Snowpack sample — Loveland Pass, Silver Plume, Colorado, USA (1/12/25, 11:40 AM MST)
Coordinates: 39.66, -105.88
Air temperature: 7 °F
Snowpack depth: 140 cm
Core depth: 10 cm
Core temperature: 41 °F
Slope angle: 11°, slope face: 30°
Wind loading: high
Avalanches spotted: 2
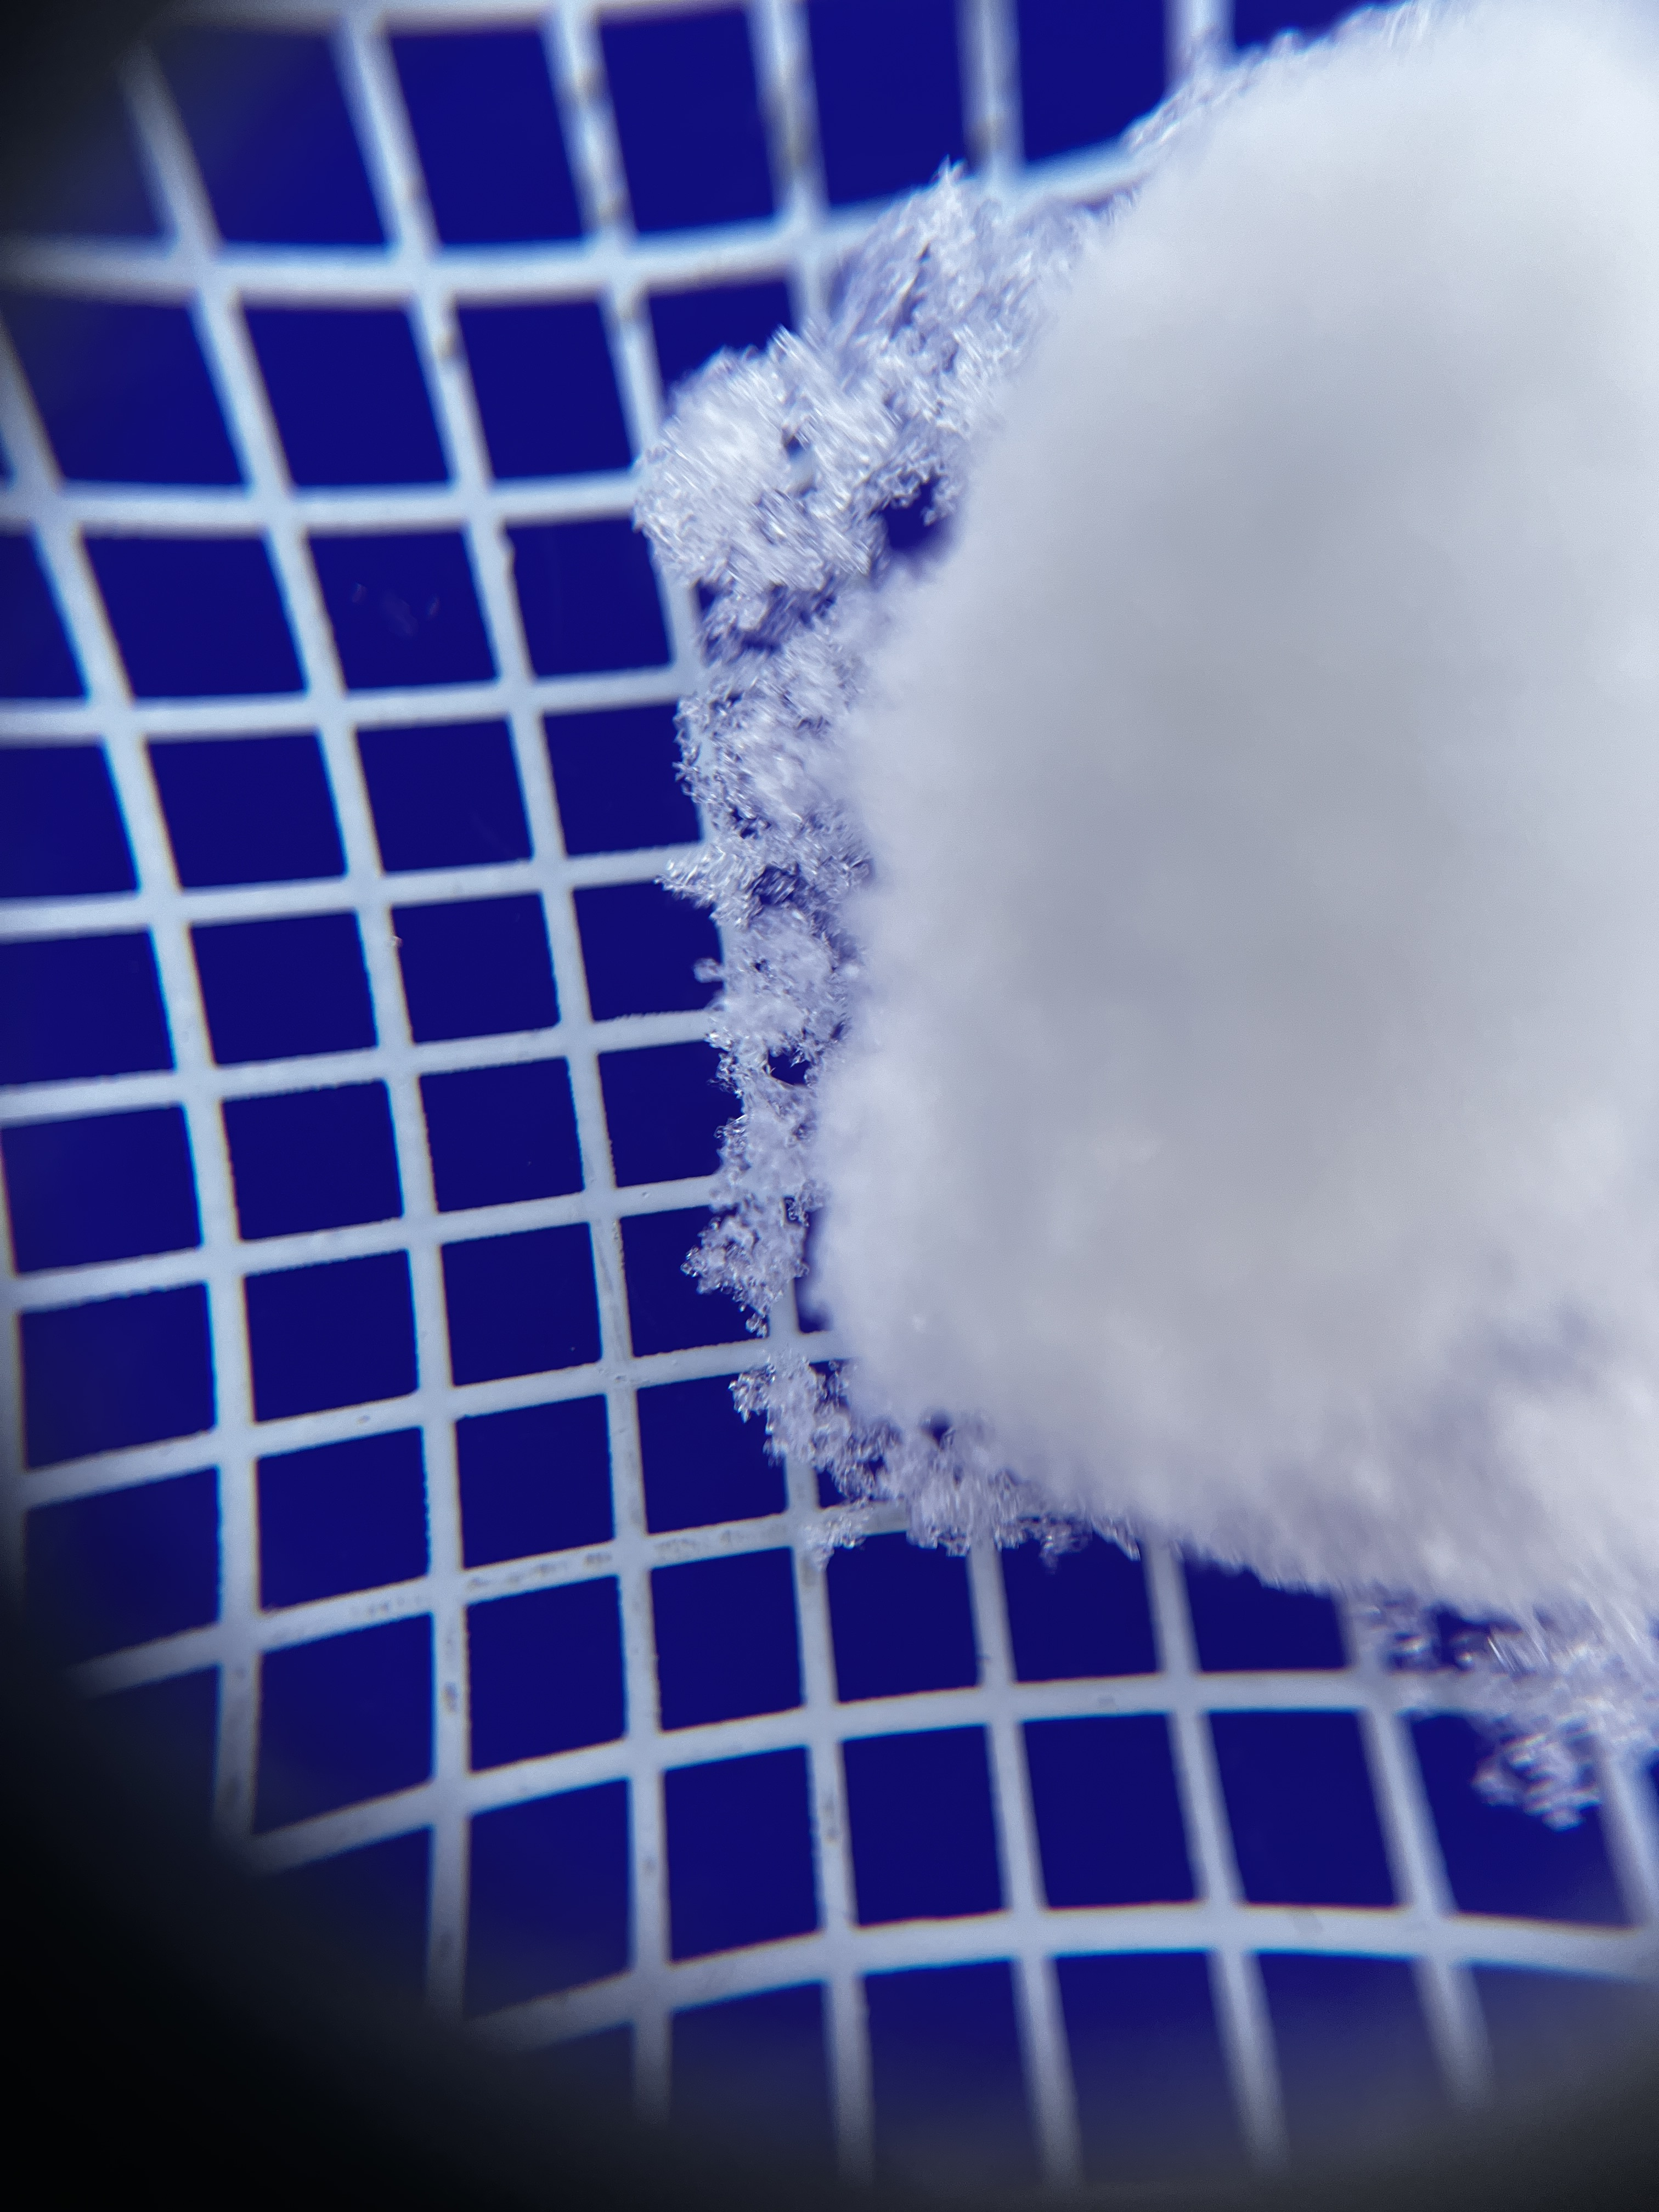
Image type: magnified_profile
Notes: Pilot using slightly modified coring method that took too large segment for snow profile picturing, advised not to use in higher level models. Two avalanche on south face nearby, partially cloudy with light snow in the last 24 hours. Lots of wind loading on eastern features.